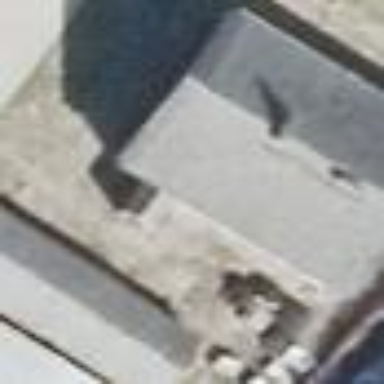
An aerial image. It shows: Detached building with roof made of roof tiles.